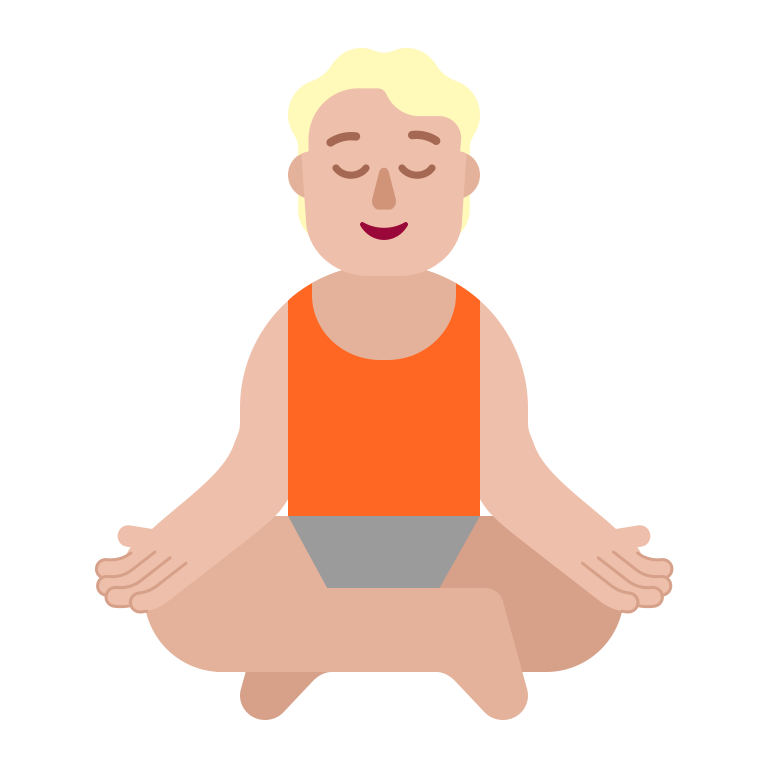
person in lotus position flat  light